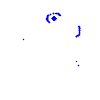
Particle: electron